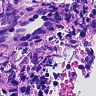
Metastatic tissue present: yes